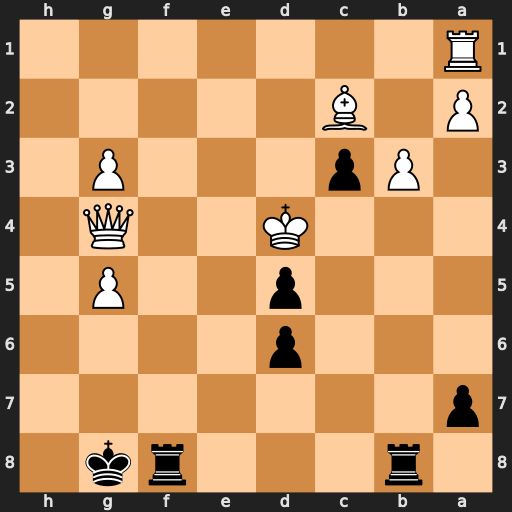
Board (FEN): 1r3rk1/p7/3p4/3p2P1/3K2Q1/1Pp3P1/P1B5/R7
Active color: b
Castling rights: -
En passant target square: -
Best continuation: Rb4+ Kxd5 Rxg4